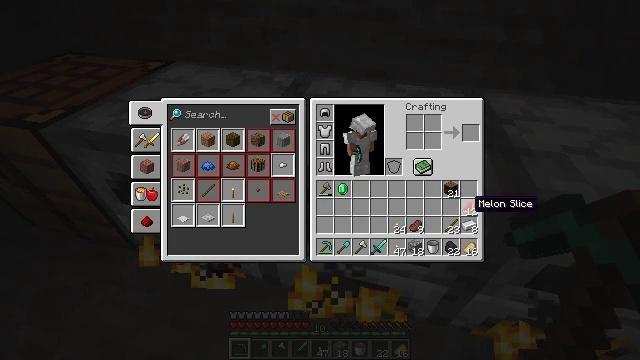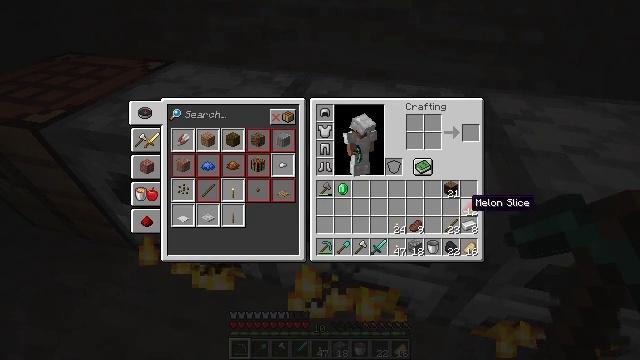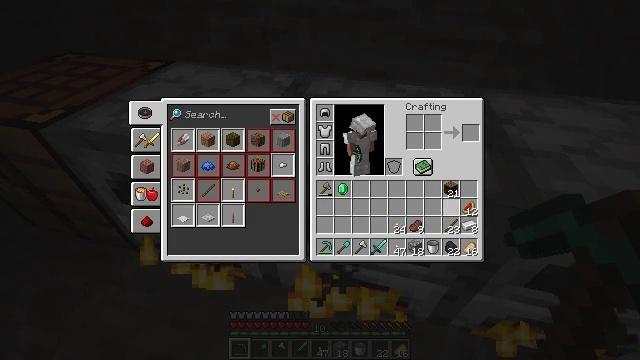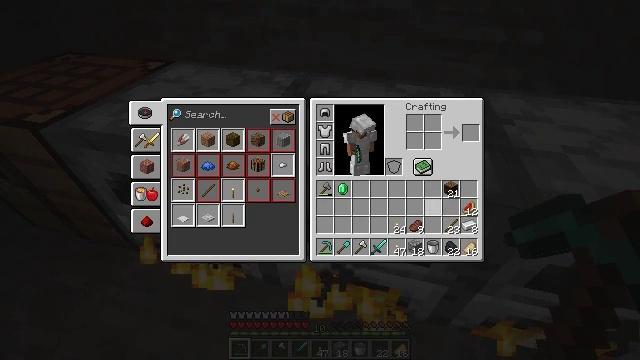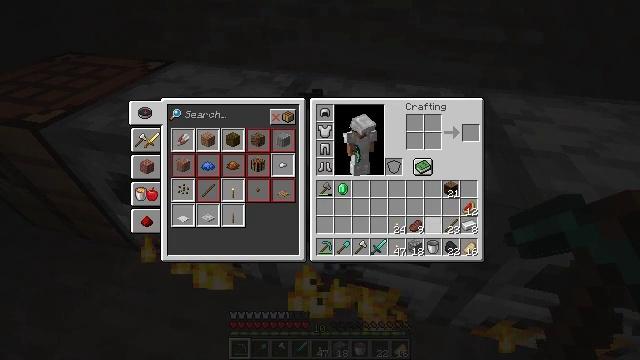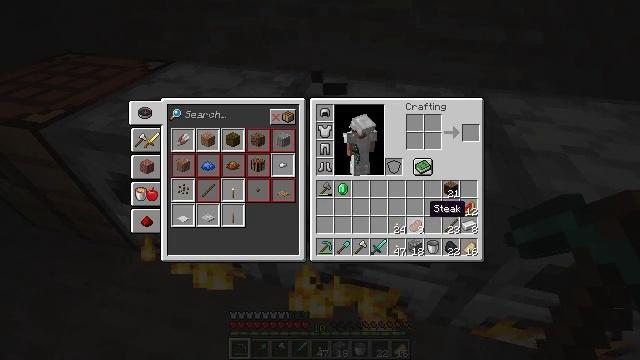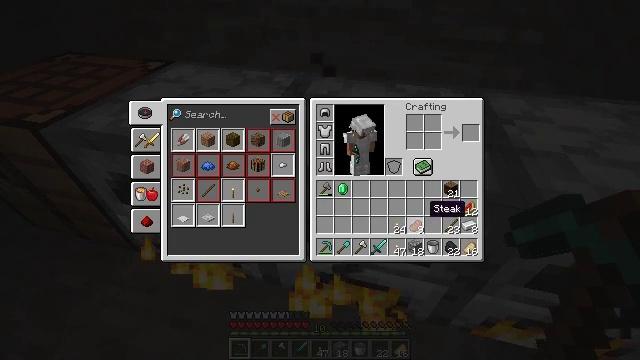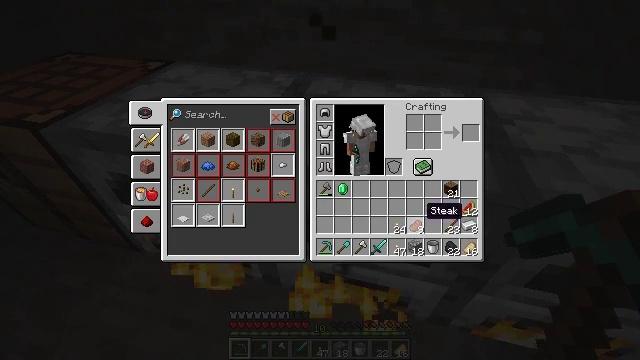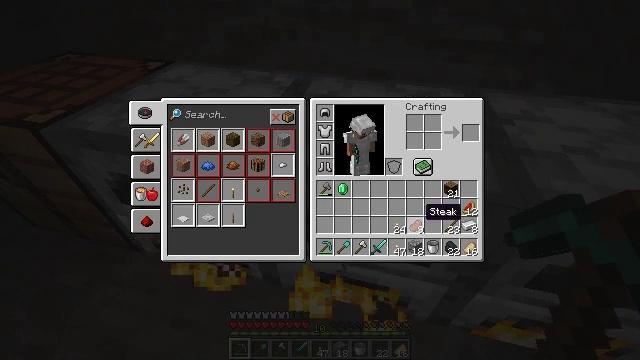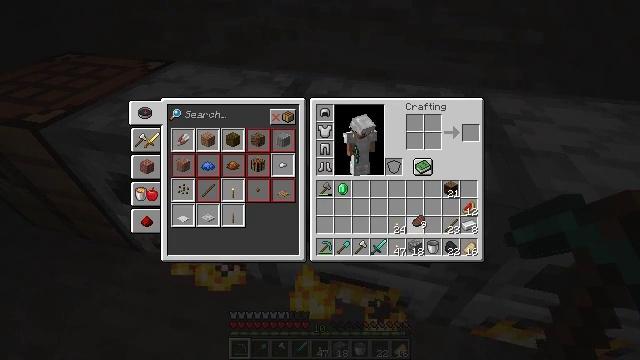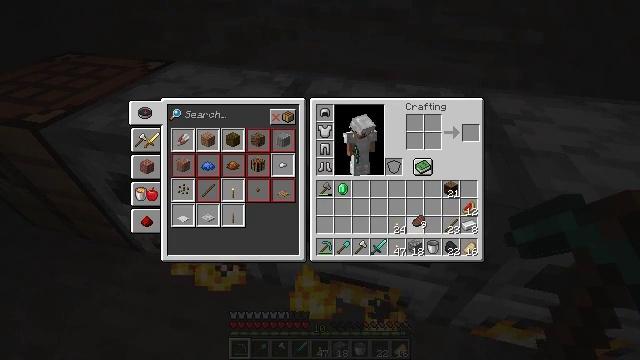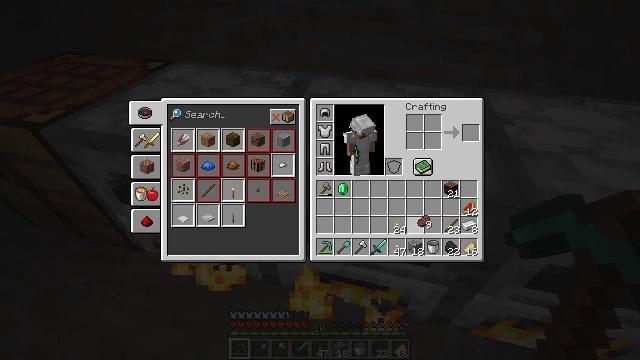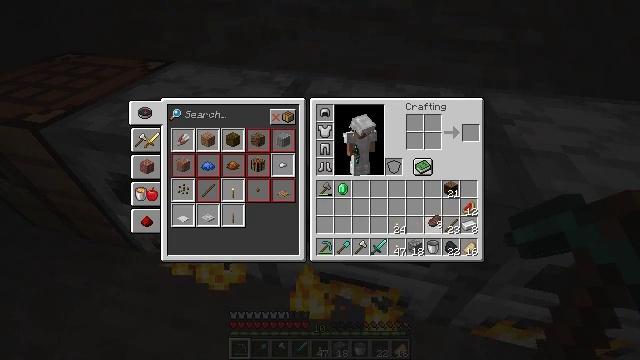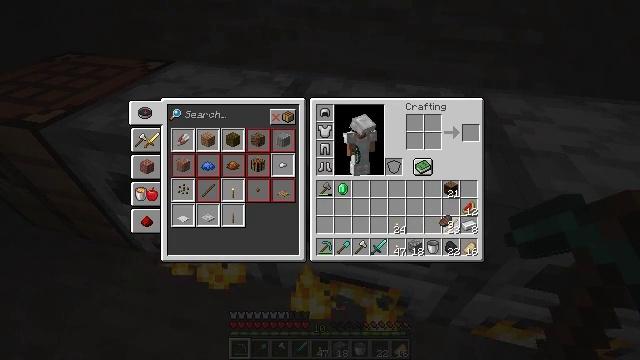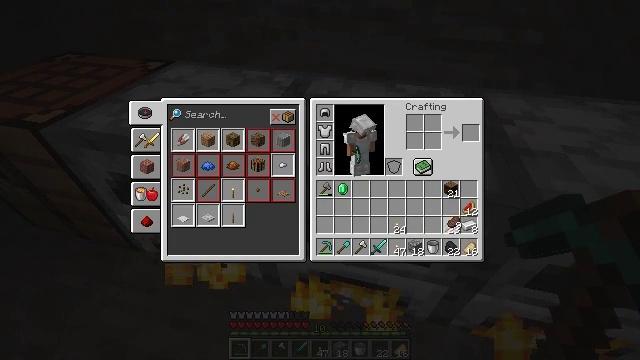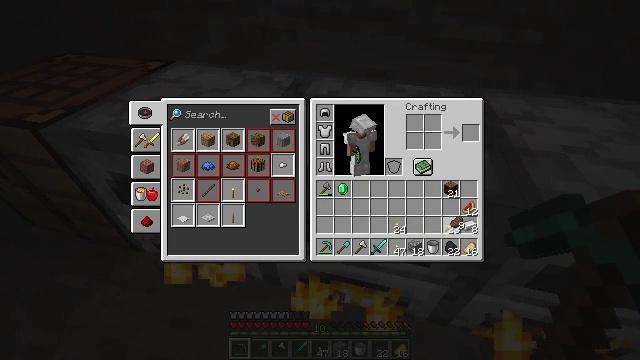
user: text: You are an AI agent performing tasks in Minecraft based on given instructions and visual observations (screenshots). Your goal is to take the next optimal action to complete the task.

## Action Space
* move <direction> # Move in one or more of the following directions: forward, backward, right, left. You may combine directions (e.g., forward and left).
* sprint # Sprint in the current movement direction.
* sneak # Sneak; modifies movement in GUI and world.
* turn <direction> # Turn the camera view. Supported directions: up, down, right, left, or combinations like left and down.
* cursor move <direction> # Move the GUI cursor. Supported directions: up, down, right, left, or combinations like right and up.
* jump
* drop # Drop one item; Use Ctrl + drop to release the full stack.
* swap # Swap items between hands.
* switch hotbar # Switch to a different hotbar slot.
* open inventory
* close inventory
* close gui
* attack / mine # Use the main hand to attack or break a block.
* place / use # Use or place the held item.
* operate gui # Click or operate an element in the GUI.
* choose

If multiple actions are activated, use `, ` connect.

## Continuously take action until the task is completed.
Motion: motion action
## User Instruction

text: Remove an emerald from the inventory.
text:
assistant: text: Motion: no_op
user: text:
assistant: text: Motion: cursor move left
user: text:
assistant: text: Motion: cursor move left
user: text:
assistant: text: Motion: cursor move left
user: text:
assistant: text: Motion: no_op
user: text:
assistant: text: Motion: no_op
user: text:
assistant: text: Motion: no_op
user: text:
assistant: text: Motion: no_op
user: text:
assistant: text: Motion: operate gui
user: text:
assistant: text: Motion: operate gui
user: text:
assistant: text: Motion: operate gui
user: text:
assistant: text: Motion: cursor move right
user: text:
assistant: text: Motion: cursor move right
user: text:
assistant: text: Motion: cursor move right
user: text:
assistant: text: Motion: no_op
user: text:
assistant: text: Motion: no_op
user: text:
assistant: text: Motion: no_op
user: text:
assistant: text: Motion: no_op
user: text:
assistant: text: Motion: operate gui
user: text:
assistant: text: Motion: operate gui
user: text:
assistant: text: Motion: operate gui
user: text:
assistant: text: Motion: no_op
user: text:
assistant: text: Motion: cursor move up
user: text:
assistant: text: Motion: cursor move up
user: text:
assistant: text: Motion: cursor move up
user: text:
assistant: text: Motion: no_op
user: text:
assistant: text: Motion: no_op
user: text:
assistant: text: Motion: no_op
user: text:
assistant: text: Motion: no_op
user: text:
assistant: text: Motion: operate gui